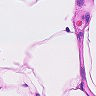
Metastatic tissue present: no